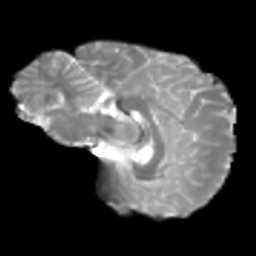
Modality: T2w
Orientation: sagittal
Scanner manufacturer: siemens
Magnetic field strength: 3 T
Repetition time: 4 s
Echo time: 0.0594 s